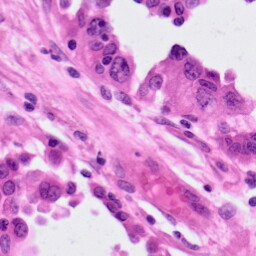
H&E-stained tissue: Lung